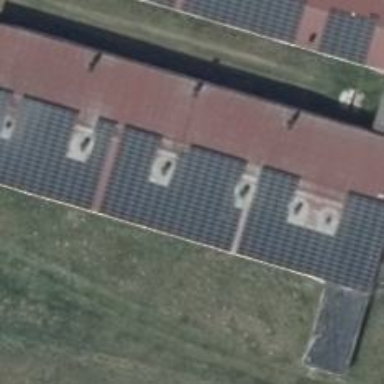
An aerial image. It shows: Solar photovoltaic panel generator.